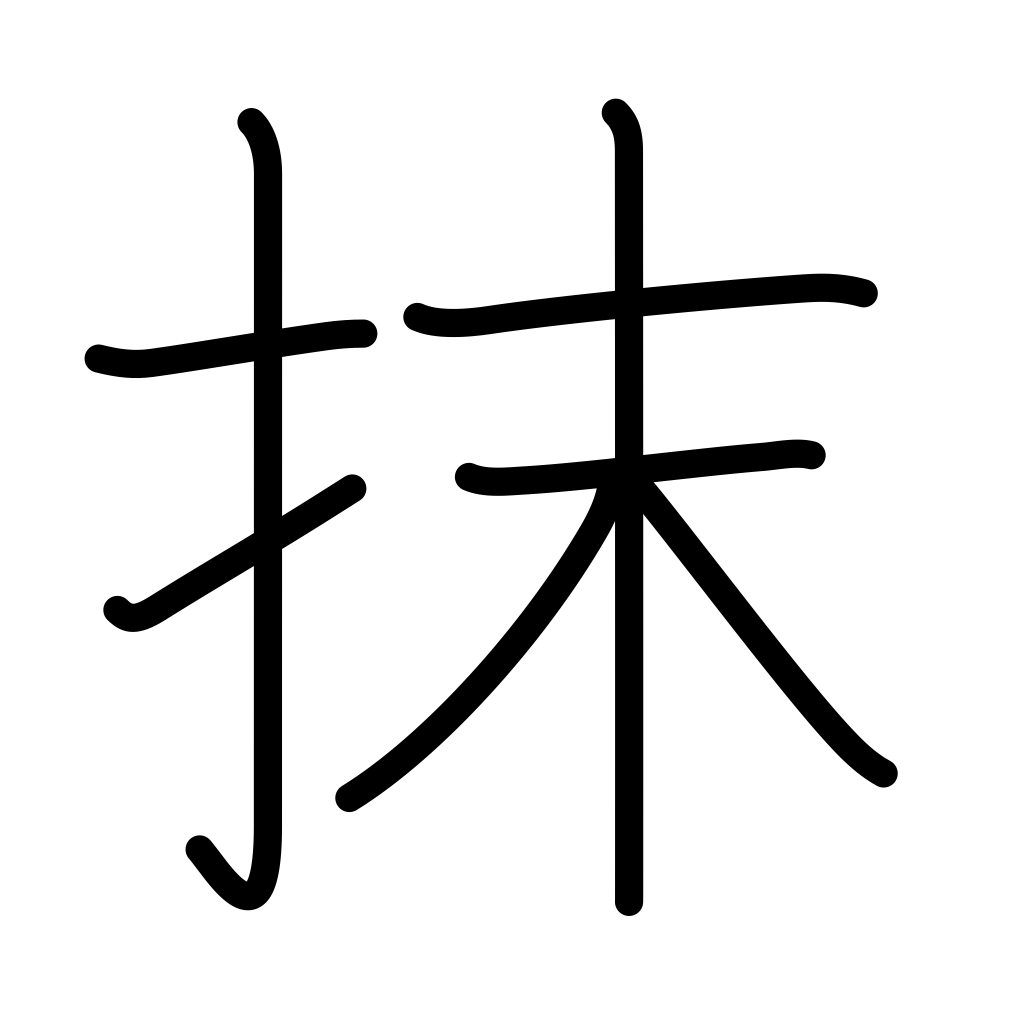
Meaning: rub, paint, erase